Question: I am using cakephp 2.4.5 and using ajax for filteration.I have a refine search on which filters data and fetch results via ajax with pagination.Now what i have to do is when i click next it should load next set of results within the div.Using cakephp paginator helper it redirects to other page,like <URL>
Controllrt code for getdataviaajax
'''
public function getdataviaajax(){
$this->Paginator->settings = $this->paginate;
$this->layout=false;
if($this->request->is('ajax')){
$conditions = array();
if(!empty($this->request->data['cityid'])){
$conditions['Joblisting.location_id'] = $this->request->data['cityid'];
}
if(!empty($this->request->data['jobid'])){
$conditions['Joblisting.jobcategory_id']= $this->request->data['jobid'];
}
if(!empty($this->request->data['jobid'])){
$conditions['Joblisting.jobcategory_id'] = $this->request->data['jobid'];
}
if(!empty($this->request->data['experienceid'])){
$conditions['Joblisting.experiencefrom'] = $this->request->data['experienceid'];
}
if(!empty($this->request->data['salaryid'])){
$conditions['Joblisting.salaryfrom'] = $this->request->data['salaryid'];
}
$searchresults = $this->paginate('Joblisting',array($conditions));
$this->set(compact('searchresults'));
}else{
$searchresults=array();
$this->set(compact('searchresults'));
}
}
'''
and searchresults.ctp for fetching results
'''
<div class="col-md-3">
<div class="table-responsive" style="background-color: #F5F5F5;">
<table class="table table-hover course-list-table tablesorter">
<thead>
<tr>
<th>Refine Searches</th>
</tr>
</thead>
<tbody class="tbodyth">
<tr>
<th class="course-title">
<?php echo $this->Form->input('city_id',array('label'=>false,'empty'=>'--Select City--','class'=>'selcalss','type'=>'select','style'=>'text-transform:capitalize;','id'=>'cityid'));?>
</th>
</tr>
<tr>
<th class="course-title">
<?php echo $this->Form->input('jobcategory_id',array('label'=>false,'empty'=>'--Select Institute--','class'=>'selcalss','id'=>'jobcatid'));?>
</th>
</tr>
<tr>
<th class="course-title">
<?php echo $this->Form->input('skill_id',array('label'=>false,'empty'=>'--Select Skills--','class'=>'selcalss','id'=>'skillid'));?>
</th>
</tr>
<tr>
<th class="course-title">
<?php echo $this->Form->input('experience',array('id'=>'experience','label'=>false,'empty'=>'--Select Experience--','class'=>'selcalss','type'=>'select','options'=>$this->Common->experiencelist()));?>
</th>
</tr>
<tr>
<th class="course-title">
<?php echo $this->Form->input('salary',array('id'=>'salaries','label'=>false,'empty'=>'--Expected Salary in Lakhs--','class'=>'selcalss','type'=>'select','options'=>$this->Common->salaries()));?>
</th>
</tr>
<tr>
<th class="course-title">
<?php echo $this->Form->input('Search',array('id'=>'button','type'=>'button','label'=>false,'class'=>'btn btn-small pull-right'));?>
</th>
</tr>
</tbody>
</table>
</div>
</div>
<script>
$(document).ready(function(){
$('#button').click(function(){
$('#fadeid').addClass('fadebackgroundcolor');
$('.fadeimgclass').css('display','block');
var get_city_id = $('#cityid').val();
var get_job_id = $('#jobcatid').val();
var get_experience_id = $('#experience').val();
var get_salaries_id = $('#salaries').val();
$.post(
'<?php echo Router::url('/Joblistings/getdataviaajax')?>',
{cityid: get_city_id,jobid:get_job_id,experienceid:get_experience_id,salaryid:get_salaries_id},
function(data){
$('#searchresultdata').html(data);
$('#fadeid').removeClass('fadebackgroundcolor');
$('.fadeimgclass').css('display','none');
}
);
});
$('#jobcatid').change(function(){
var jobcatid = $('#jobcatid').val();
var url ='<?php echo Router::url('/Skills/getlists/')?>'+$('#jobcatid').val();
$.getJSON(
url,
function(data){
$.each(data, function(ind, val){
$('#skillid').append('<option value='+val.Skill.skillname +'>'+val.Skill.skillname +'</option>');
});
}
)
})
})
</script>
'''
The data is reloded from the file as
'''
<?php
if(sizeof($searchresults)==0){
echo 'No Job Found Matching';
}
foreach($searchresults as $searches){ ?>
<li class="author-block" style="box-shadow: 0px 0px 2px 3px #cfcfcf">
<article class="paragraph-wrapper">
<div class="inner">
<header><h5><?php echo $searches['Joblisting']['jobheadline']?></h5></header>
<p>
<b><?php echo $searches['Joblisting']['experiencefrom']?>-<?php echo $searches['Joblisting']['experienceto']?> yrs </b>
<span style="text-transform: capitalize"><?php echo $searches['Location']['cityname']?></span>
</p>
<p>
<b>Keyskills : </b>
Learning, L&D, Training & Development, T&D, Corporate Training...
</p>
<p>
<b>Job Description:</b>
<?php echo $searches['Joblisting']['jobdescription']?>
To head L&D Department To identify training needs To get training modules designed ...
</p>
</div>
<div style="padding: 10px; background-color: rgb(249, 249, 249);">
<p>
<img style="width: 8px;" src="<?php echo Router::url('/img/rssymbol.png') ?>">
<?php echo $searches['Joblisting']['salaryfrom'];?> To
<img style="width: 8px;" src="<?php echo Router::url('/img/rssymbol.png') ?>">
<?php echo $searches['Joblisting']['salaryto']; ?>
<a href="<?php echo Router::url('/Purchasedmasters/detailinpurchasemaster/').$searches['Joblisting']['id']?>" class="btn btn-small pull-right">Pay Now</a>
</p>
</div>
</article>
</li>
<?php } ?>
<div class="paging">
<?php echo $this->Paginator->prev('< ' . __('previous'), array(), null, array('class' => 'prev disabled'));?>
<?php echo $this->Paginator->numbers(array('separator' => ''));?>
<?php echo $this->Paginator->next(__('next') . ' >', array(), null, array('class' => 'next disabled'));?>
</div>
![enter image description here][1]
'''

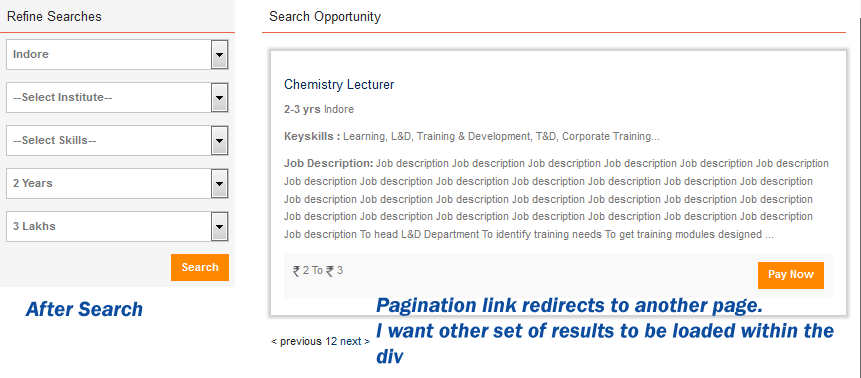
Answer: You can create your own pager rather than using plugin...
1. Get All List
2. Make new list by grouping it as length..
Ex. you got list like this as per page no.
'''
YourAction(PageNo)
{
OldList = {a, b, c, d, e, f, g, h, i, j, k} // It may be outcome of some search result
PageLength = 2;
newList = {{a,b},{c,d},{e,f},{g,h},{i,j},{k,''}};
Return newList[PageNo];
}
'''